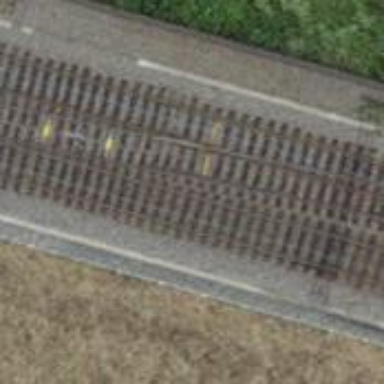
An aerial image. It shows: Railway track with contact lines for electrification.